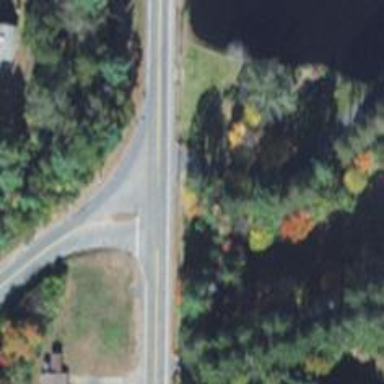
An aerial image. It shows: Road with stop sign.